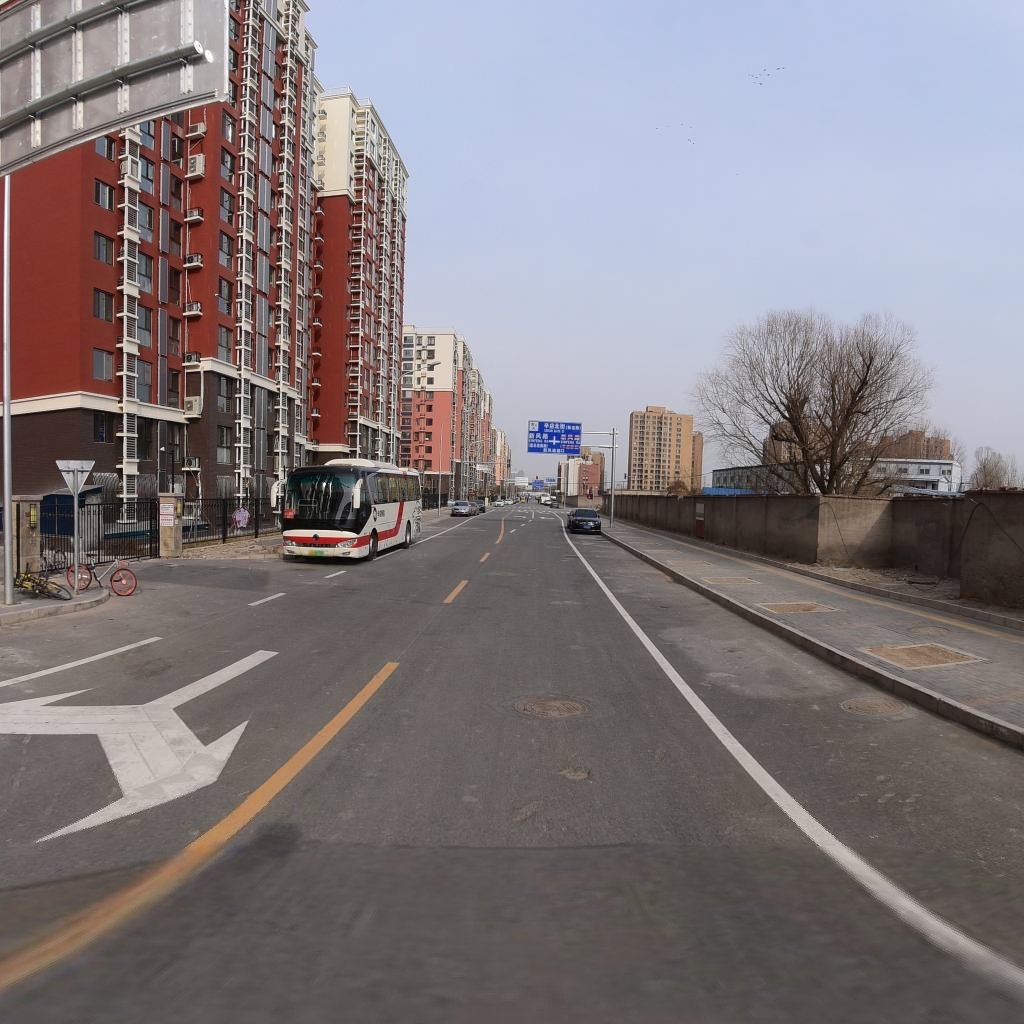
Region: Haidian
Road damage annotations: manhole cover, pothole, manhole cover